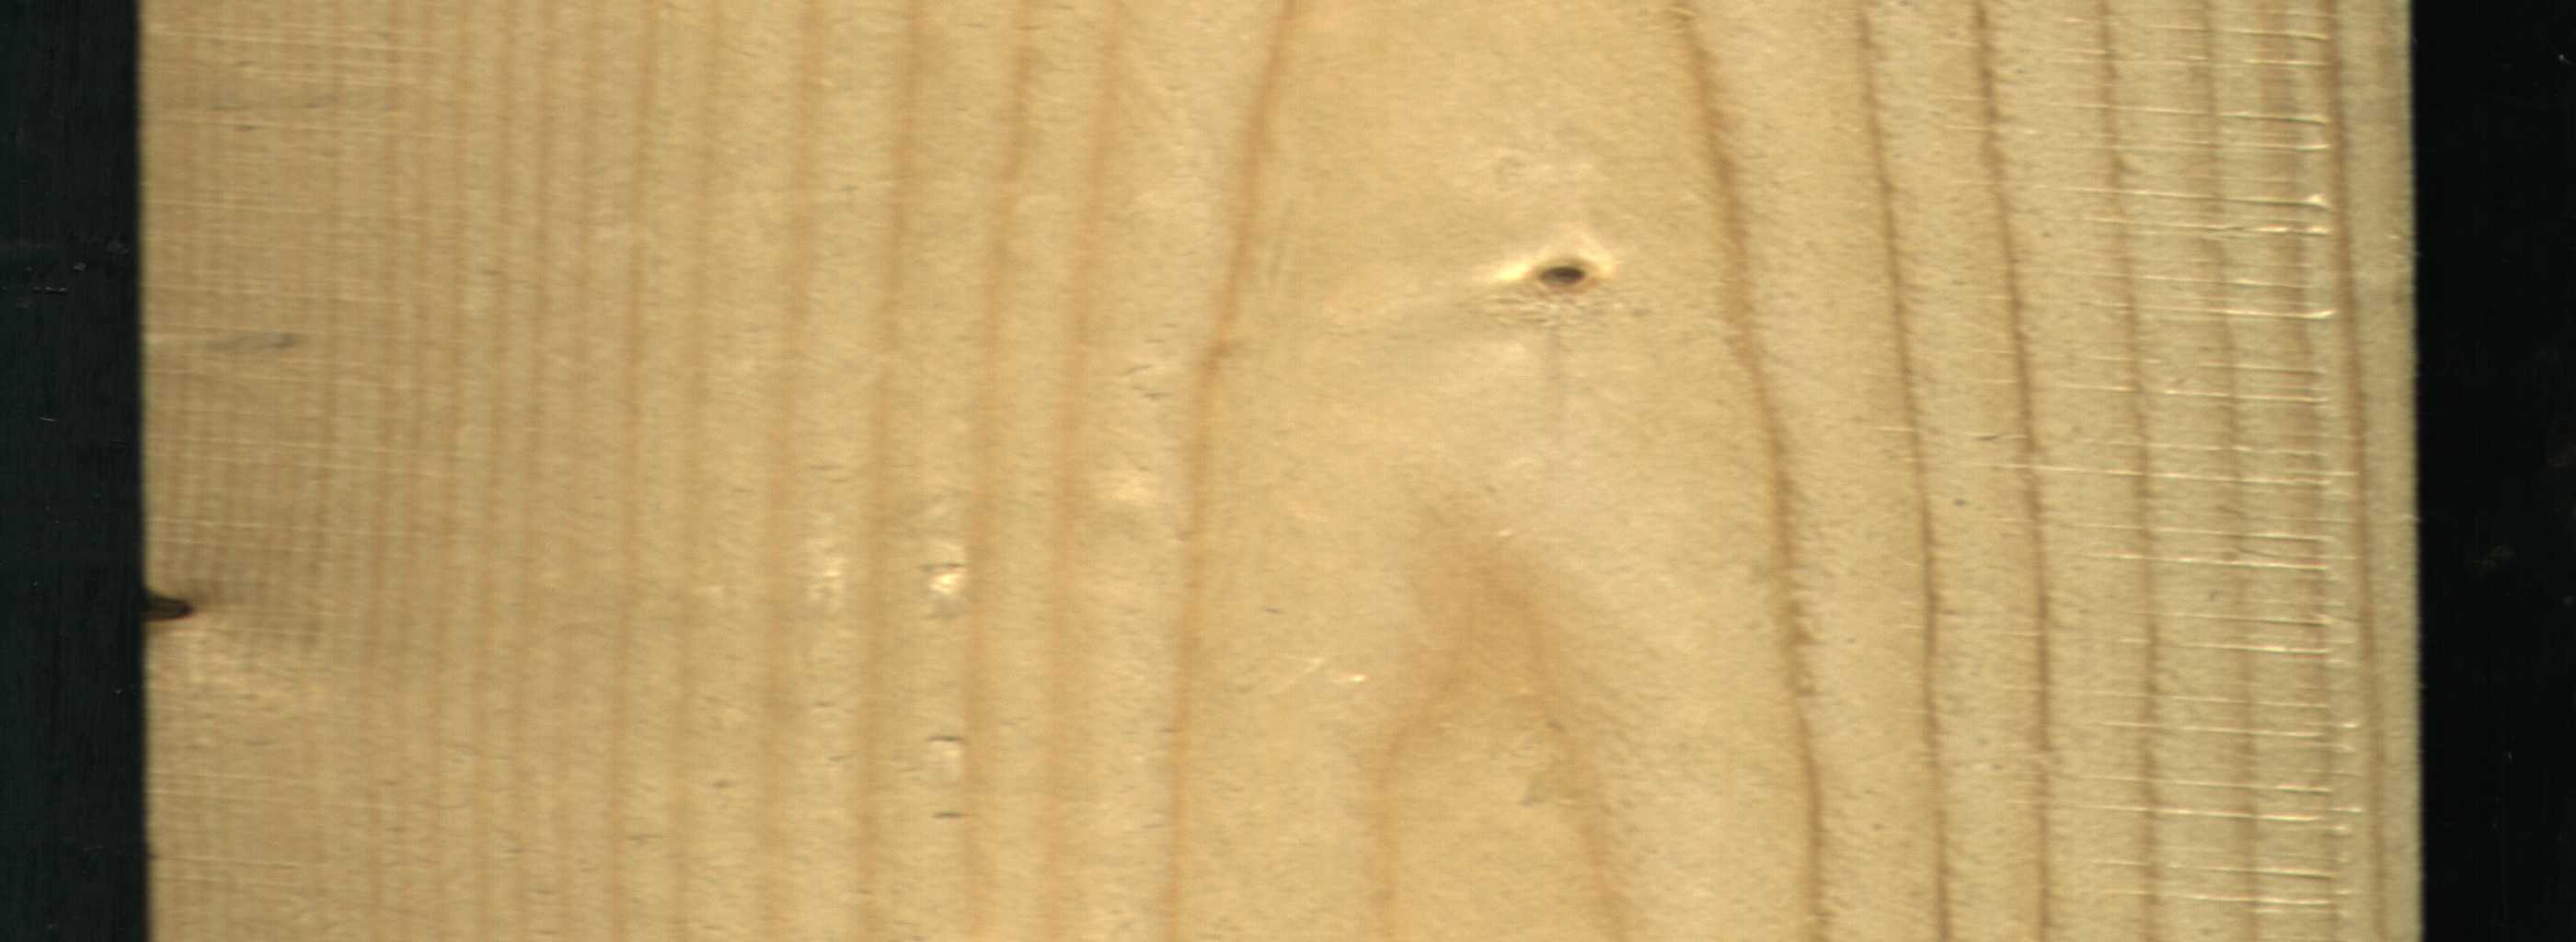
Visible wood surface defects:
Knot_missing
Live_Knot